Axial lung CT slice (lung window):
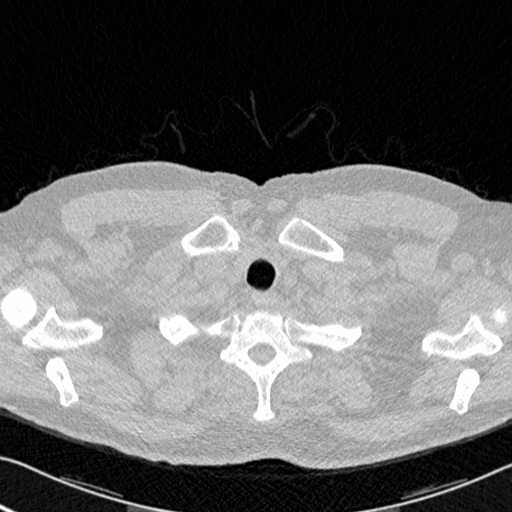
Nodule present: no